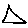
Label: triangle